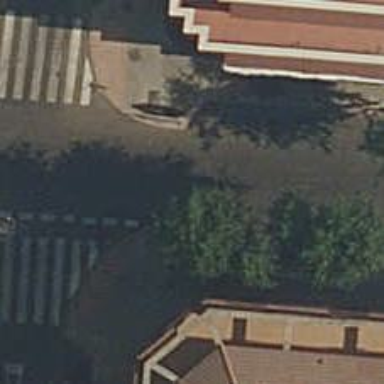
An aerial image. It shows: Uncontrolled road crossing.